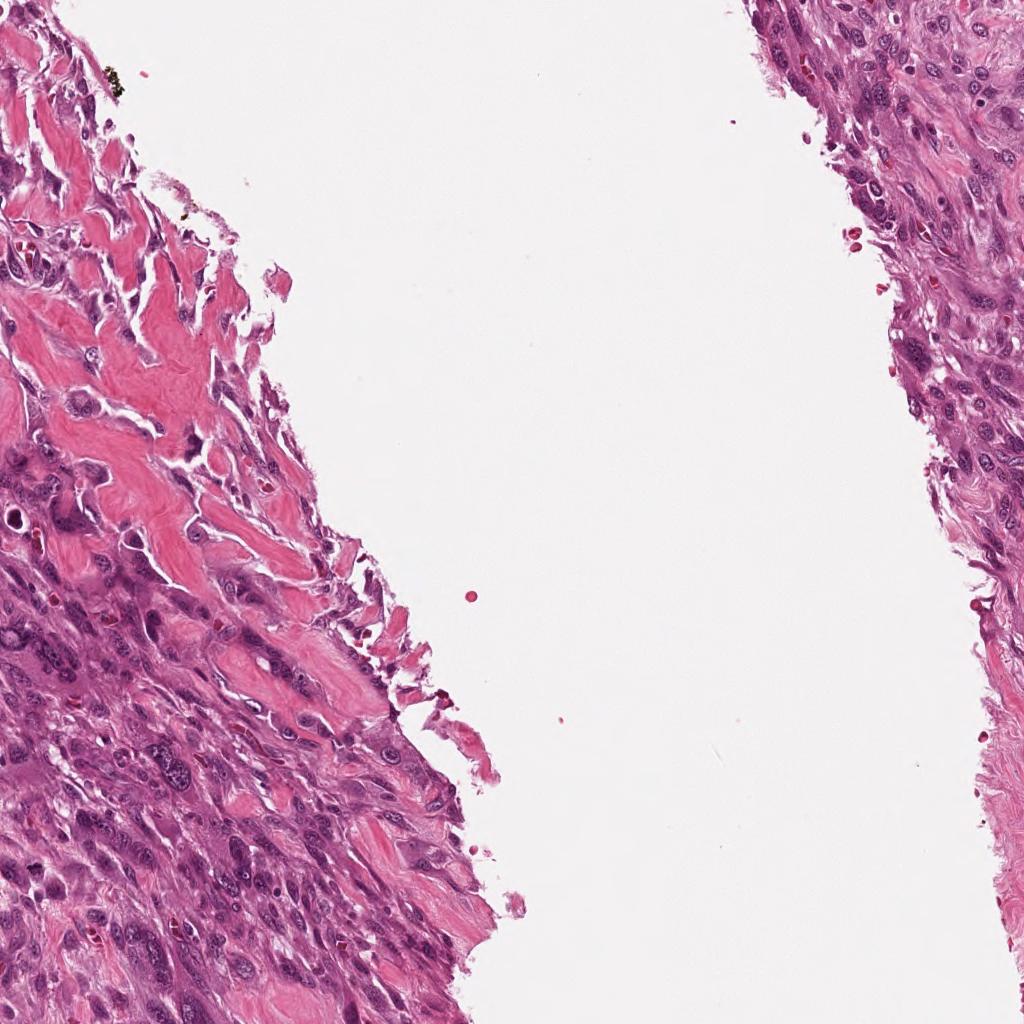
Label: Viable